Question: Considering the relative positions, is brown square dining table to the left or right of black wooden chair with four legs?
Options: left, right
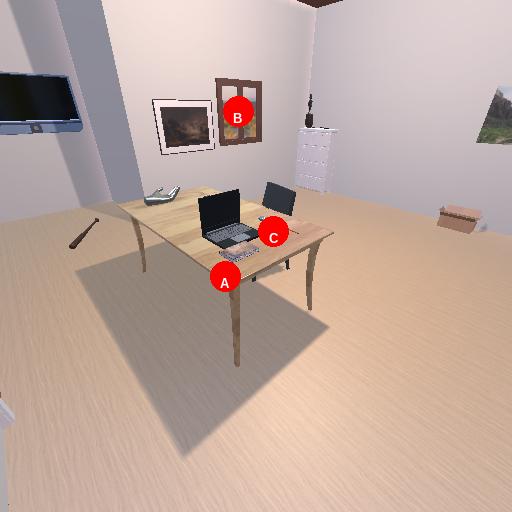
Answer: left